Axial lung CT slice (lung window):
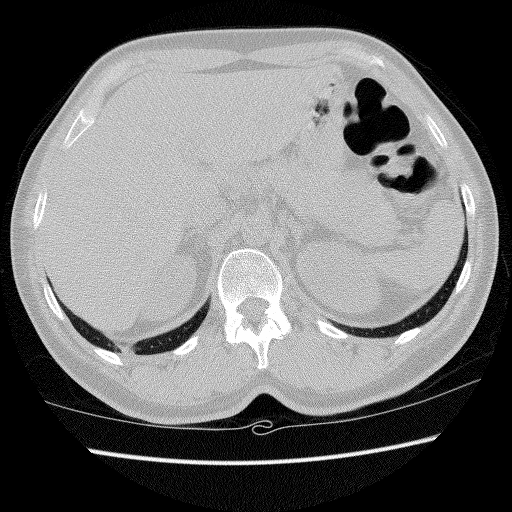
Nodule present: no